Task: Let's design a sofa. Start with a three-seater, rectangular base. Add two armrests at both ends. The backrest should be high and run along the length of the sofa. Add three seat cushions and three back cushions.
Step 427:
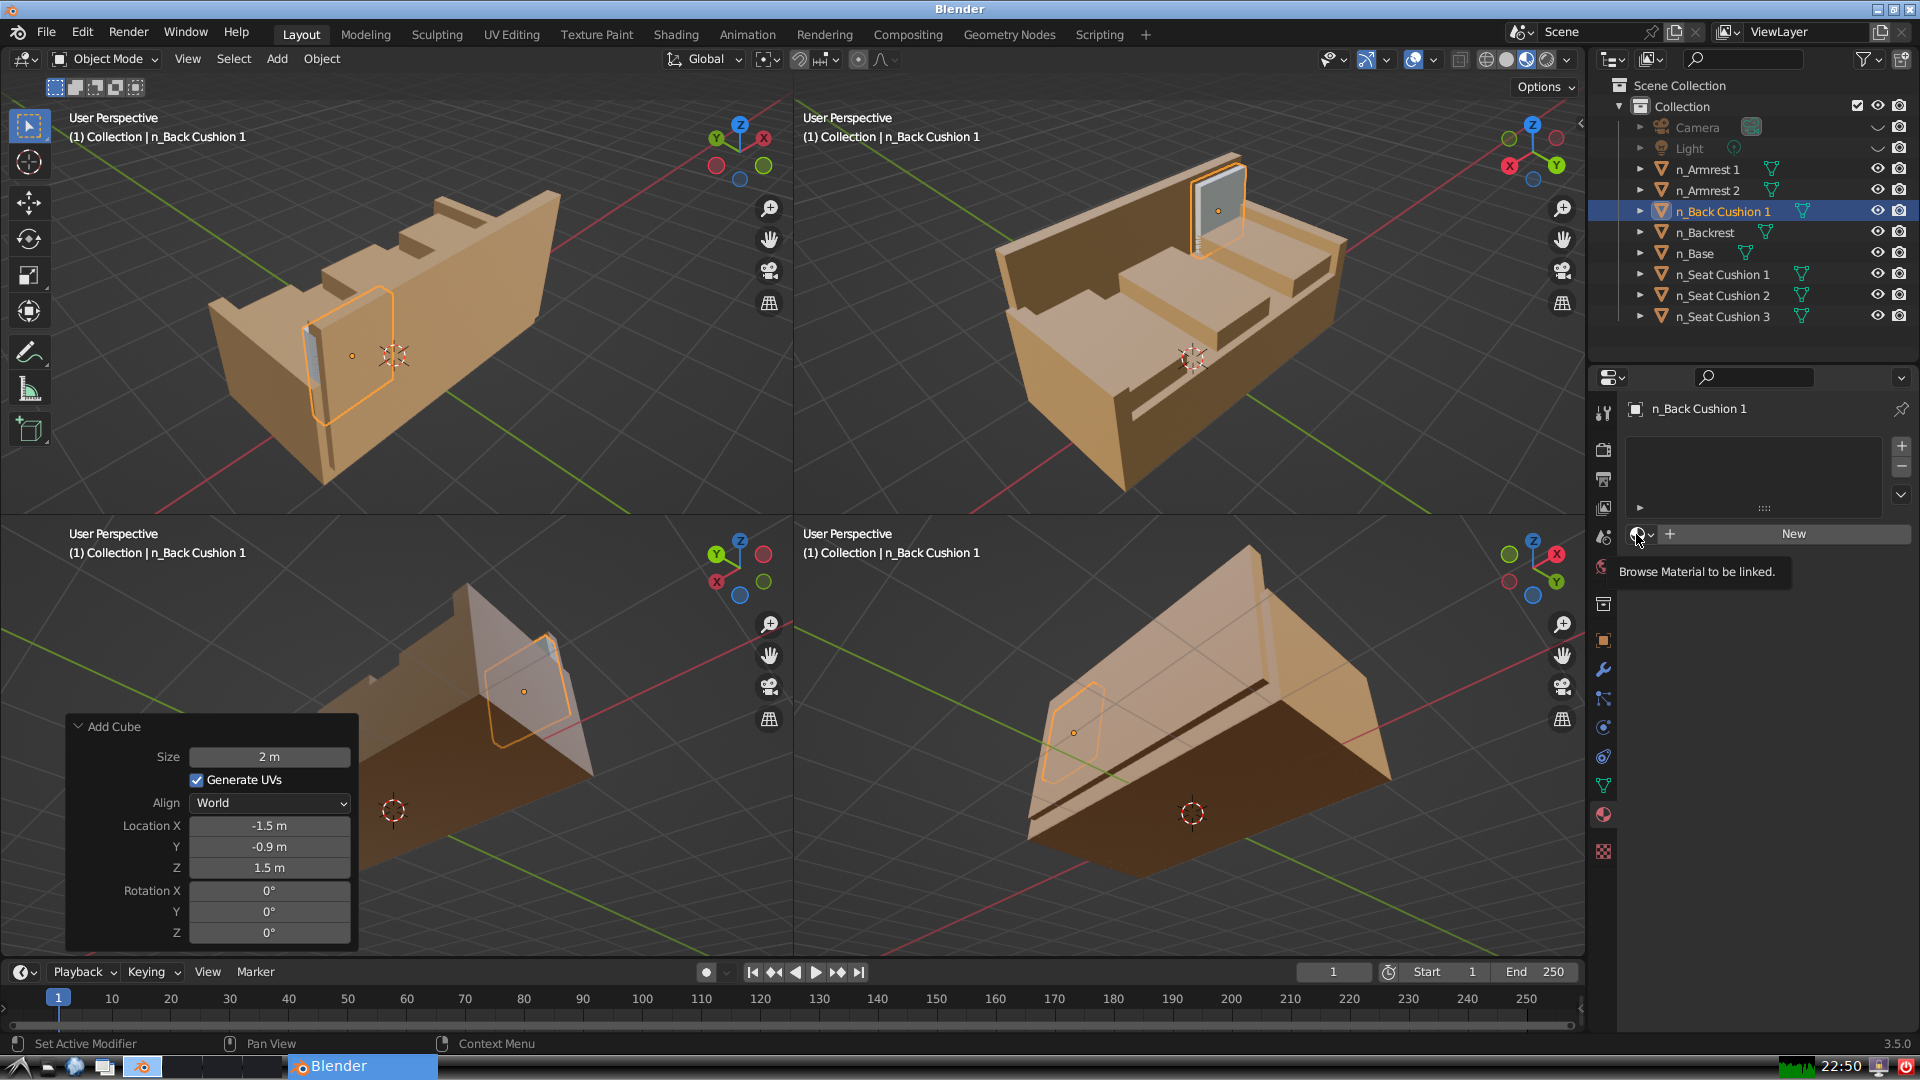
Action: click: no